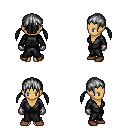
a pixel art fantasy rpg character, female body template, human, tanned skin, gray robe, white pants, gray twin-tailed hairstyle, metal gloves, brown shoes, four views (front, back, left, right), 2x2 character sprite sheet, small pixel art, hard edges, no anti-aliasing